Question: I haven't seen this before and I just figured it out, so I thought I'd write this QnA. Let me know if you think this is a duplicate.
How can I make it so that when the user is focused on the 'EditText' on the screen, it will give them the option on the soft keyboard to press and then will return to the 'EditText' on the screen?
For example:

Notice in the bottom right corner is says "Next". I want it to say "Next" like that instead of "Done" and I also want it to return to (focus on) the 'EditText' when I press "Next", currently focused on the 'EditText'.
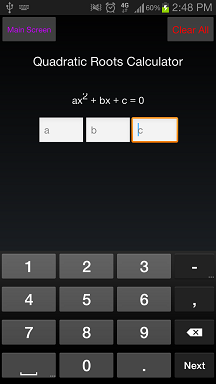
Answer: In your 'EditText' XML properties for 'EditText' , add this property to it:
'''
android:imeOptions="actionNext"
'''
This will make it so the bottom right corner of the soft keyboard will be the "Next" button instead of "Done".
Then, set up a listener for when the "Next" button is pressed on the 'EditText' .
'''
EditText a = (EditText)findViewById(R.id.a);
EditText c = (EditText)findViewById(R.id.c);
c.setOnEditorActionListener(new OnEditorActionListener() {
@Override
public boolean onEditorAction(TextView v, int actionId, KeyEvent event)
{
// if the user pressed the "Next" button on the soft keyboard
if(actionId==EditorInfo.IME_ACTION_NEXT)
{
a.requestFocus(); // change the focus to the 'a' EditText
}
return true; // keep the keyboard up
}
});
'''
And that's it.